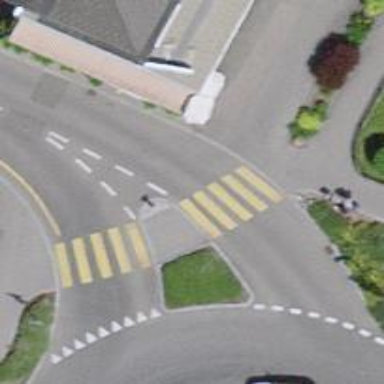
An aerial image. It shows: Zebra crossing on the road.